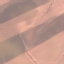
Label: AnnualCrop